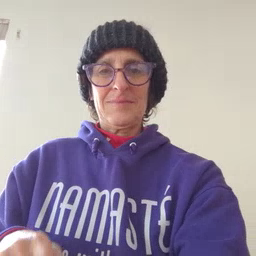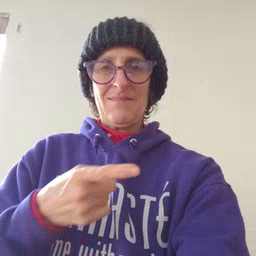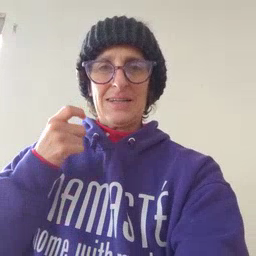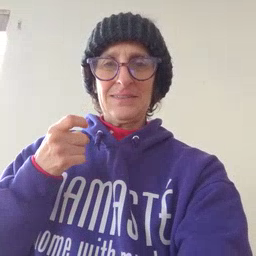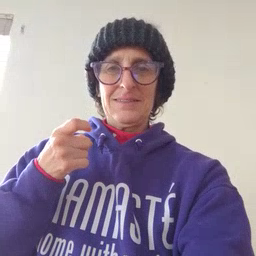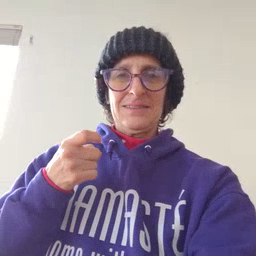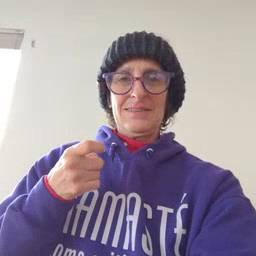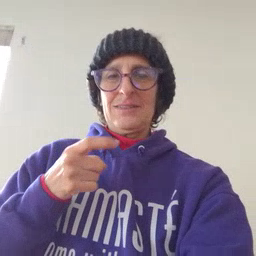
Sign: fast